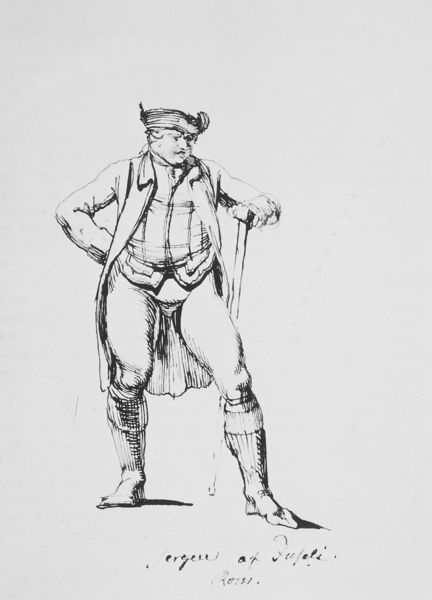
Titel: Der Bildhauer Sergel auf dem Spaziergang
Künstler: Johann Heinrich Füssli
Institution: Stockholm, Nationalmuseum
Schlagwörter: mann, hut, schwarz, skizze, weiss, zeichnung, blick, alt, arm, barock, porträt, mantel, blatt, stock, beine, papier, studie, grafik, karikatur, dick, inschrift, bauch, oberschenkel, weste, tusche, militär, uniform, bürger, stiefel, schritt, tinte, hüfte, wams, wut, adelig, gamaschen, vorwärts, bundhose, wandersmann, barret, landmann, geck, 18. jahrhundert, vogt, rossi